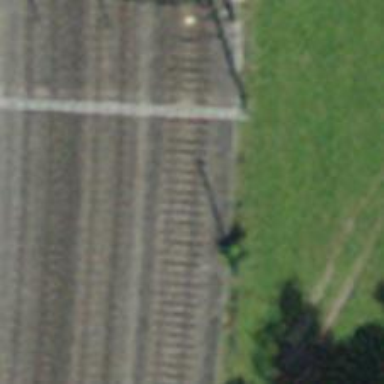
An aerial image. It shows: Railway siding with one electrified track and contact line.